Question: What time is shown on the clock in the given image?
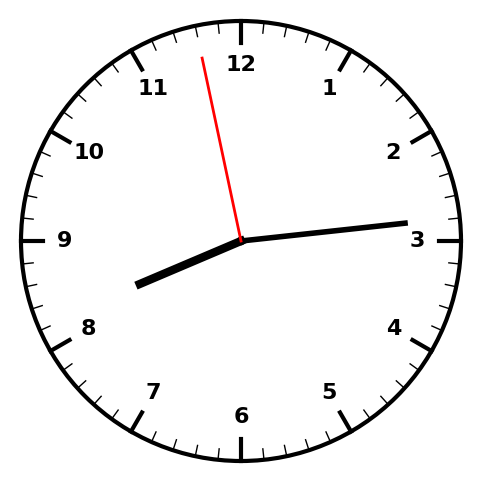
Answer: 08:13:58